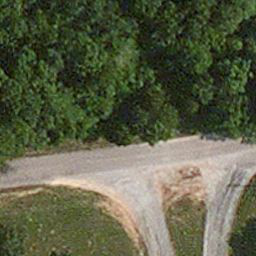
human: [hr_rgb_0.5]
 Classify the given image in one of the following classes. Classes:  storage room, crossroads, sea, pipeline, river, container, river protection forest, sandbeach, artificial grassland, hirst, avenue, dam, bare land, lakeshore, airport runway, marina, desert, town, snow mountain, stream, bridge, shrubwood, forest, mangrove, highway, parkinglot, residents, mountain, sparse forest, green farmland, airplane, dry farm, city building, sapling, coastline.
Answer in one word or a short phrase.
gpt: avenue